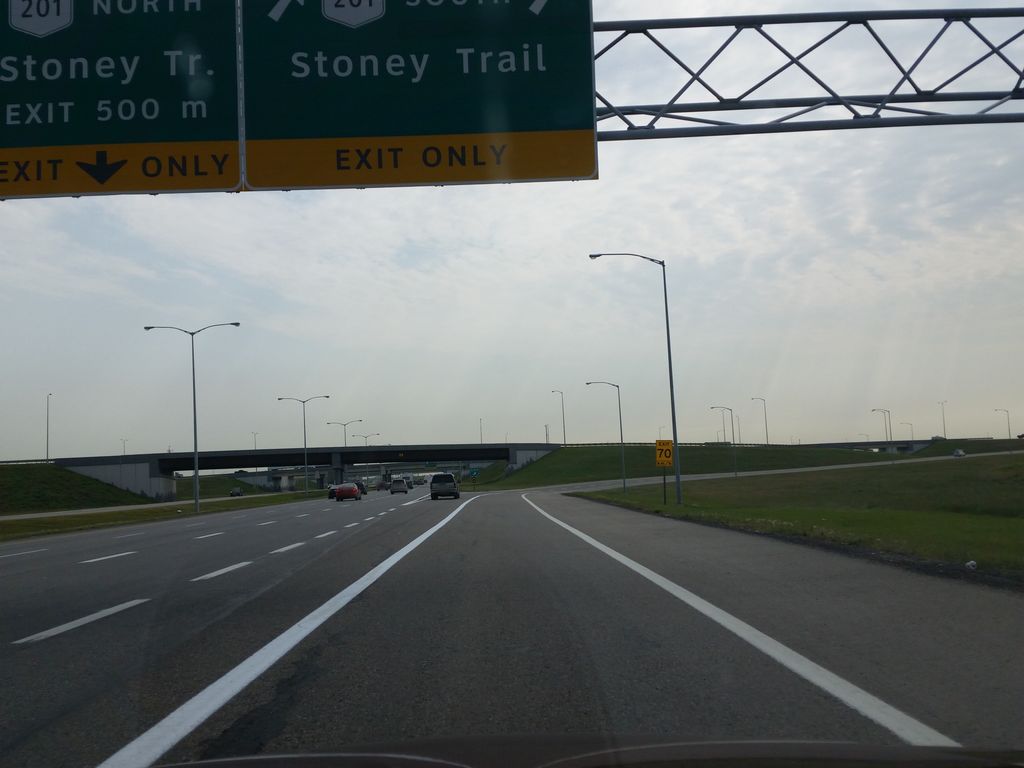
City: calgary